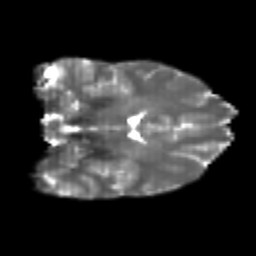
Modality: T2w
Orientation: coronal
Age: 21
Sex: female
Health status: healthy
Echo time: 0.074 s